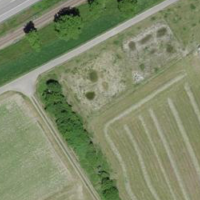
EUNIS habitat code: 57
Species observed at this site:
Balearica pavonina